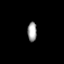
Tissue: skin
Cell type: Others
Senescence score: 0.2349
Nuclear area (px): 176
Mean DAPI intensity: 160.898